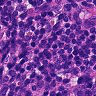
Metastatic tissue present: no